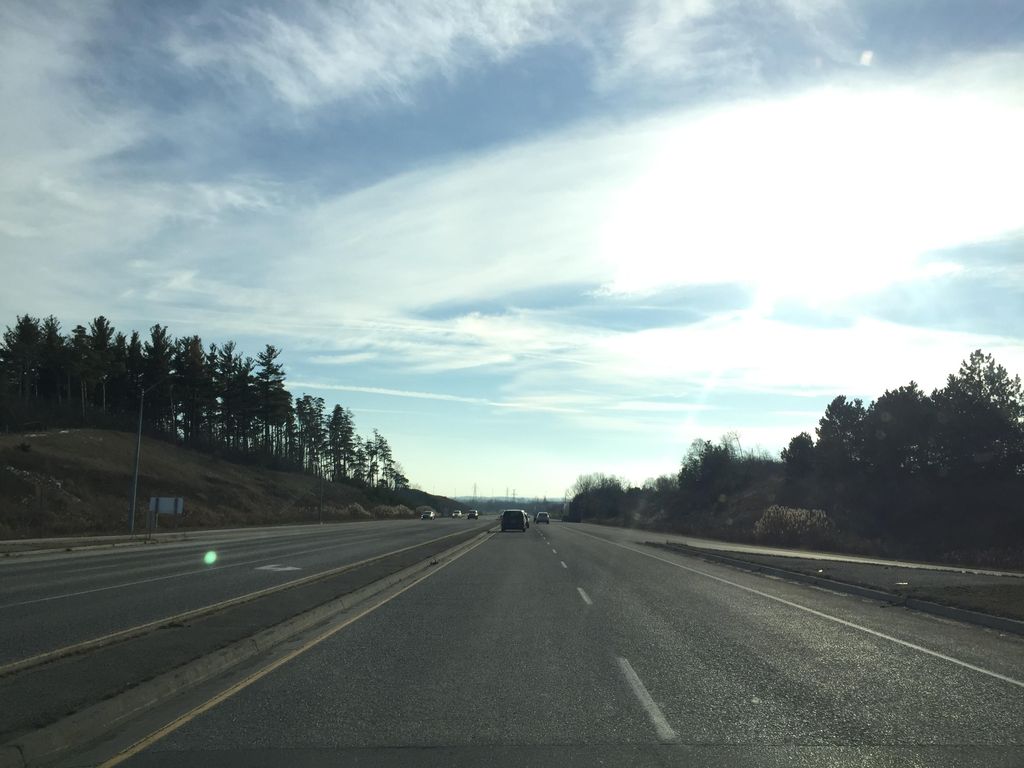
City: kitchener-waterloo